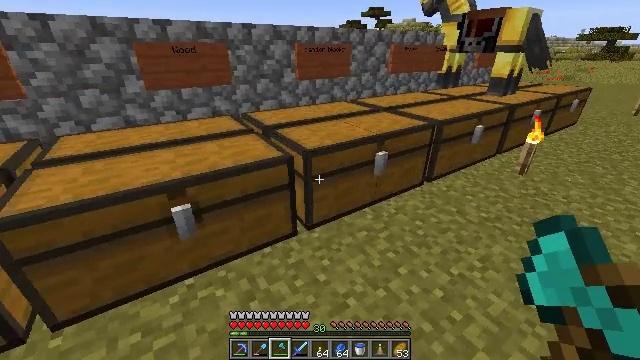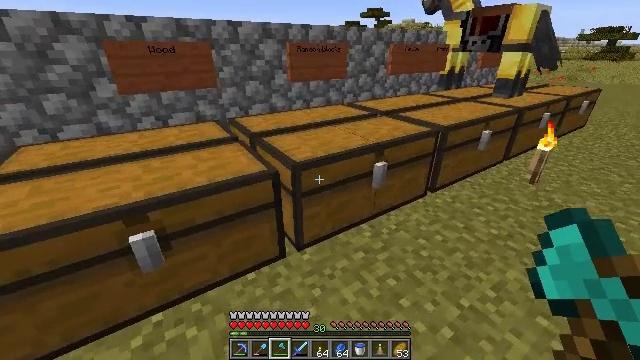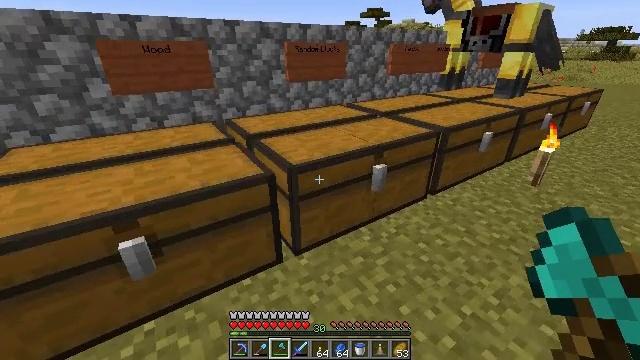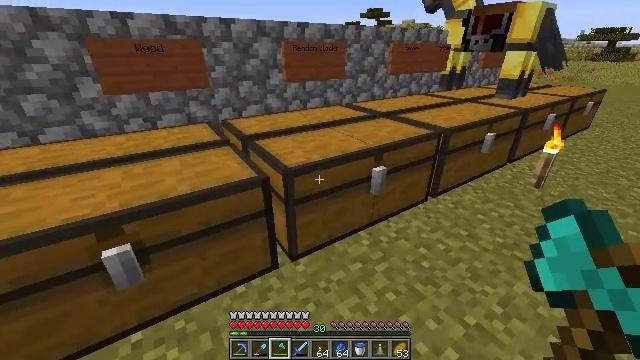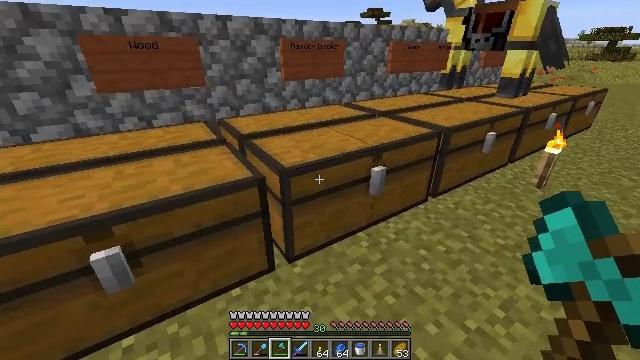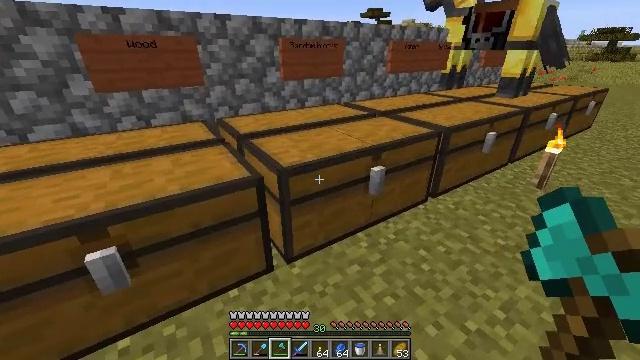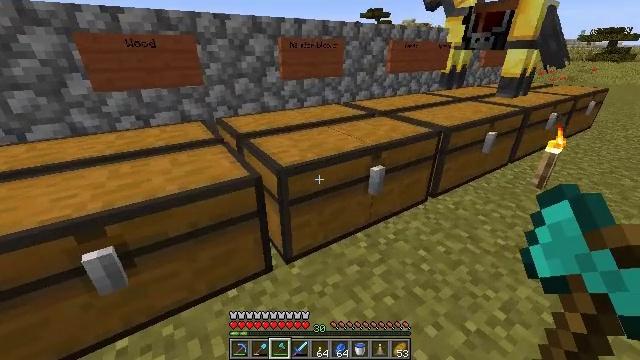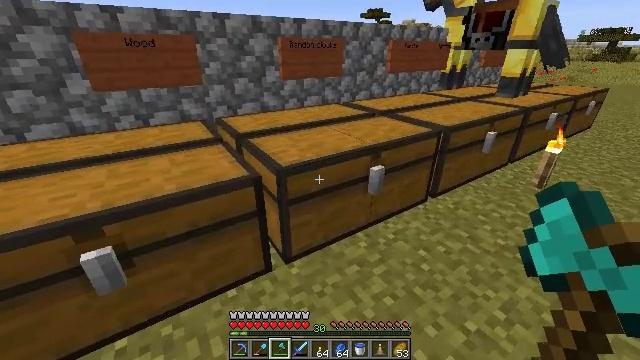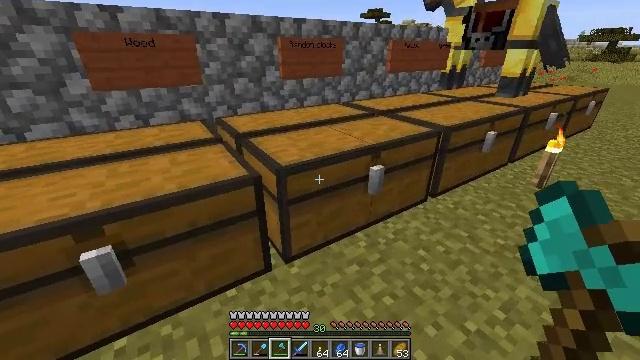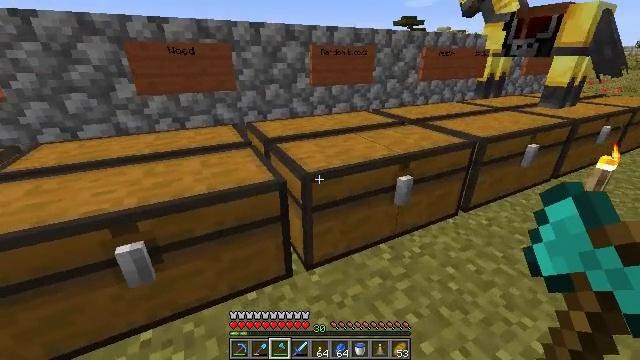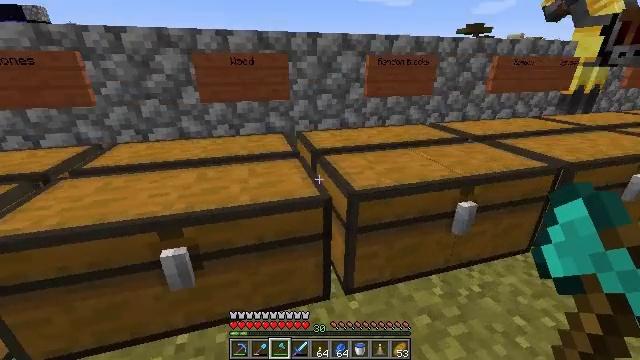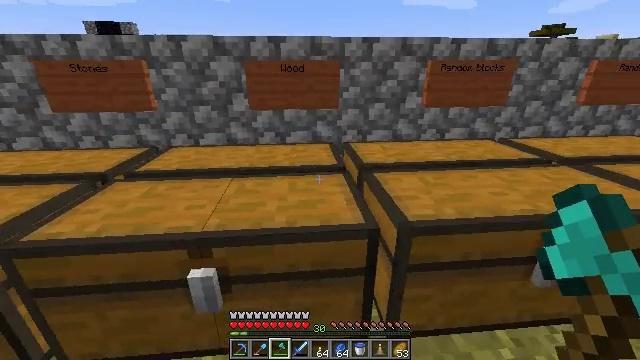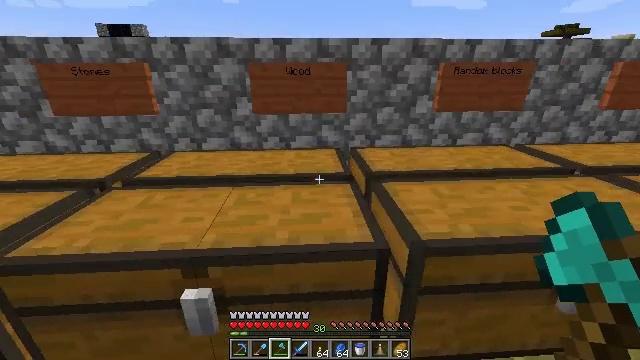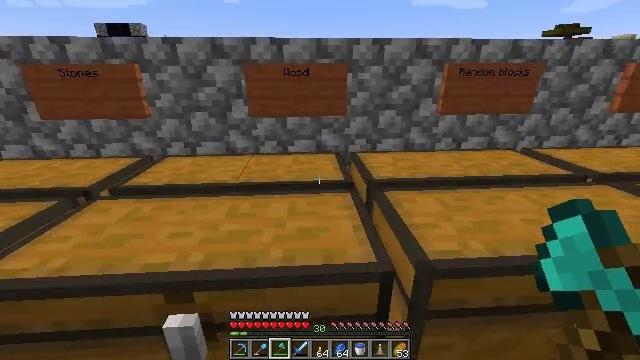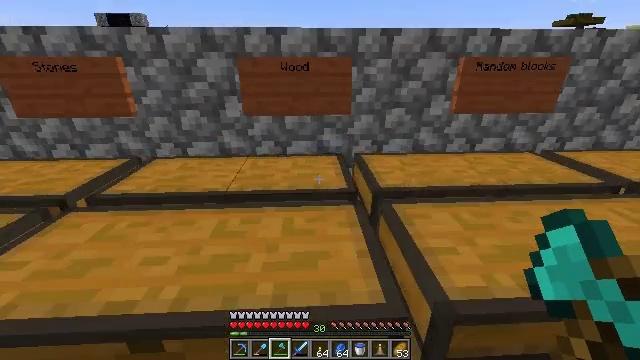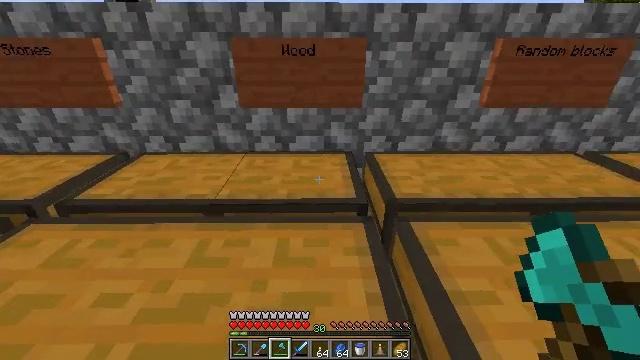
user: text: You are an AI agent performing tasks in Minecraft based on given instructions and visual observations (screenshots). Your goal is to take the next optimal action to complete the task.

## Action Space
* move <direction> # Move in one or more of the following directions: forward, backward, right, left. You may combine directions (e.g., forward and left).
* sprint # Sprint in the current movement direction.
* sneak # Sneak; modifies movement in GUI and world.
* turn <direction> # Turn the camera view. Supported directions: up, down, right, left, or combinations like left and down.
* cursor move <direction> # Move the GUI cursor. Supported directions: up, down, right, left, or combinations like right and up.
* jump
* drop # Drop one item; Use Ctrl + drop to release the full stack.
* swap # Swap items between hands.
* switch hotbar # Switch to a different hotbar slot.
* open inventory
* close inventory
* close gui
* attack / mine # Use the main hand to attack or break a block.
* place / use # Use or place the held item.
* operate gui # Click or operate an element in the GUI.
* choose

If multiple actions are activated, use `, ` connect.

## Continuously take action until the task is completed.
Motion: motion action
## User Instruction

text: Use the crafting table to craft a diamond hoe.
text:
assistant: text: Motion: move forward
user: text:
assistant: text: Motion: no_op
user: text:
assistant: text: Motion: no_op
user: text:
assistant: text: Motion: no_op
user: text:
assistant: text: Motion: no_op
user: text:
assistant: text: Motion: no_op
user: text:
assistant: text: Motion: no_op
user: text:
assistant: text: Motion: no_op
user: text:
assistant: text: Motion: move forward, turn left and up
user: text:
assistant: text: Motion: move forward, turn left and up
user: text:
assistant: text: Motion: move forward, turn left and up
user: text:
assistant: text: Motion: move forward, turn left
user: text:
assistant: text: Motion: move forward
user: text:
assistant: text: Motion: move forward, turn down
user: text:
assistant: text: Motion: move forward, turn left and down
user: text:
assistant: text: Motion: turn left and down
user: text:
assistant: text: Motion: turn left
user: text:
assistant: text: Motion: turn left
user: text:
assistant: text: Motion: turn left
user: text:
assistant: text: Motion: use / place
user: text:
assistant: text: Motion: use / place
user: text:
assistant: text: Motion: use / place
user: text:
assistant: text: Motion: no_op
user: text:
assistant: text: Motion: no_op
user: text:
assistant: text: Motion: no_op
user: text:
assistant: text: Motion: no_op
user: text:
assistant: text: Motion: no_op
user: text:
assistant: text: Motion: no_op
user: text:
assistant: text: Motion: no_op
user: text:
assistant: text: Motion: no_op